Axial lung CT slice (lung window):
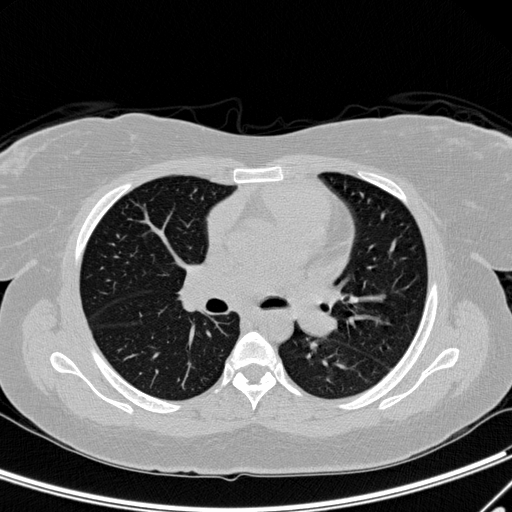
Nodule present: no